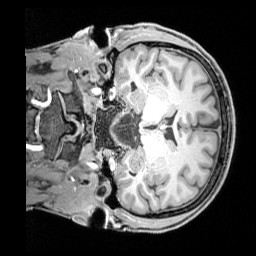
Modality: T1w
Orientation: coronal
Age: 44
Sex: male
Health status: healthy
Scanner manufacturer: siemens
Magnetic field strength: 3 T
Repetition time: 1.65 s
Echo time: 0.00182 s